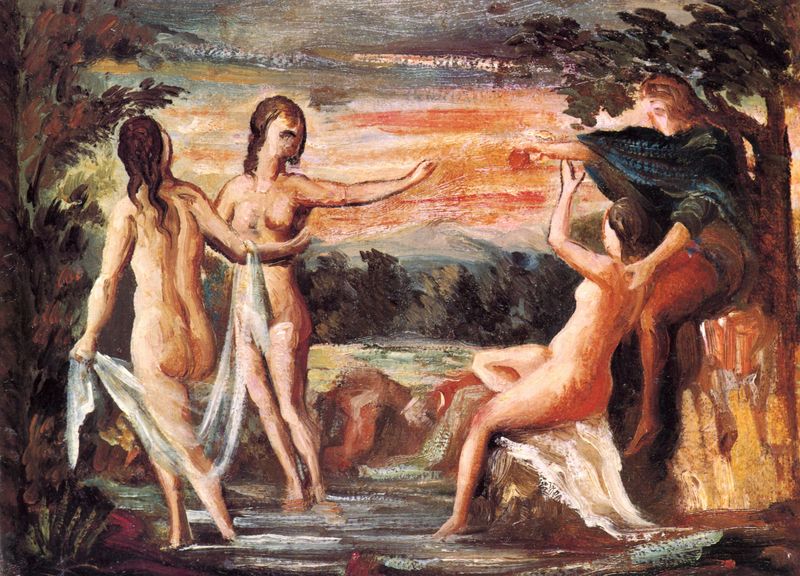
Titel: Urteil des Paris
Künstler: Paul Cézanne
Institution: Privatsammlung
Schlagwörter: akt, baum, berg, blau, blätter, felsen, feuer, gemälde, hand, haut, himmel, körper, laub, mann, meer, nackt, schatten, umhang, wasser, weiß, wolken, akte, baden, badende, bäume, cezanne, fluss, frauen, gelb, grün, impressionismus, landschaft, menschen, mädchen, ocker, see, sitzen, teich, ufer, äste, abend, braun, brust, busen, frau, geste, haar, kreide, licht, orange, paris, rücken, skizze, stützen, rot, schleier, tuch, wiese, beige, expressionismus, malerei, symbolismus, tanz, gesichter, arm, arme, gesicht, rahmen, stehen, stein, steine, bild, gesten, hände, öl, bach, dämmerung, felder, hügel, morgen, natur, stamm, zweige, büsche, gehen, pastos, sonne, gewand, haare, sitzend, tücher, rosa, wald, beine, apfel, brüste, füße, hintern, seicht, liegen, zwei, berge, fels, modern, sonnenuntergang, vegetation, idylle, ölgemälde, duktus, grazien, spielen, figurativ, handtuch, handtücher, streifen, nackte, schenkel, transparent, abendrot, freude, striche, gruppen, waldrand, harmonie, bad, hüften, spiel, vier, waschen, adam, expressionistisch, abschied, munch, waten, podex, streit, reichen, badetuch, verführung, verschwommen, jesus, versuchung, nymphen, harmonisch, venus, abenddämmerung, gruß, gesichtslos, athena, rahemn, winken, göttinnen, gaze, horizint, morgendämmerung, nackheit, seichtes wasser, hüllen, naß, nackte frauen, bas, badende amfluss, grober pinselstrich, keine gesichter, strifig, texture, zwei gruppen, g, po, blah, blahblah, blahblahblah, nacktstein, wasser tuch, ava